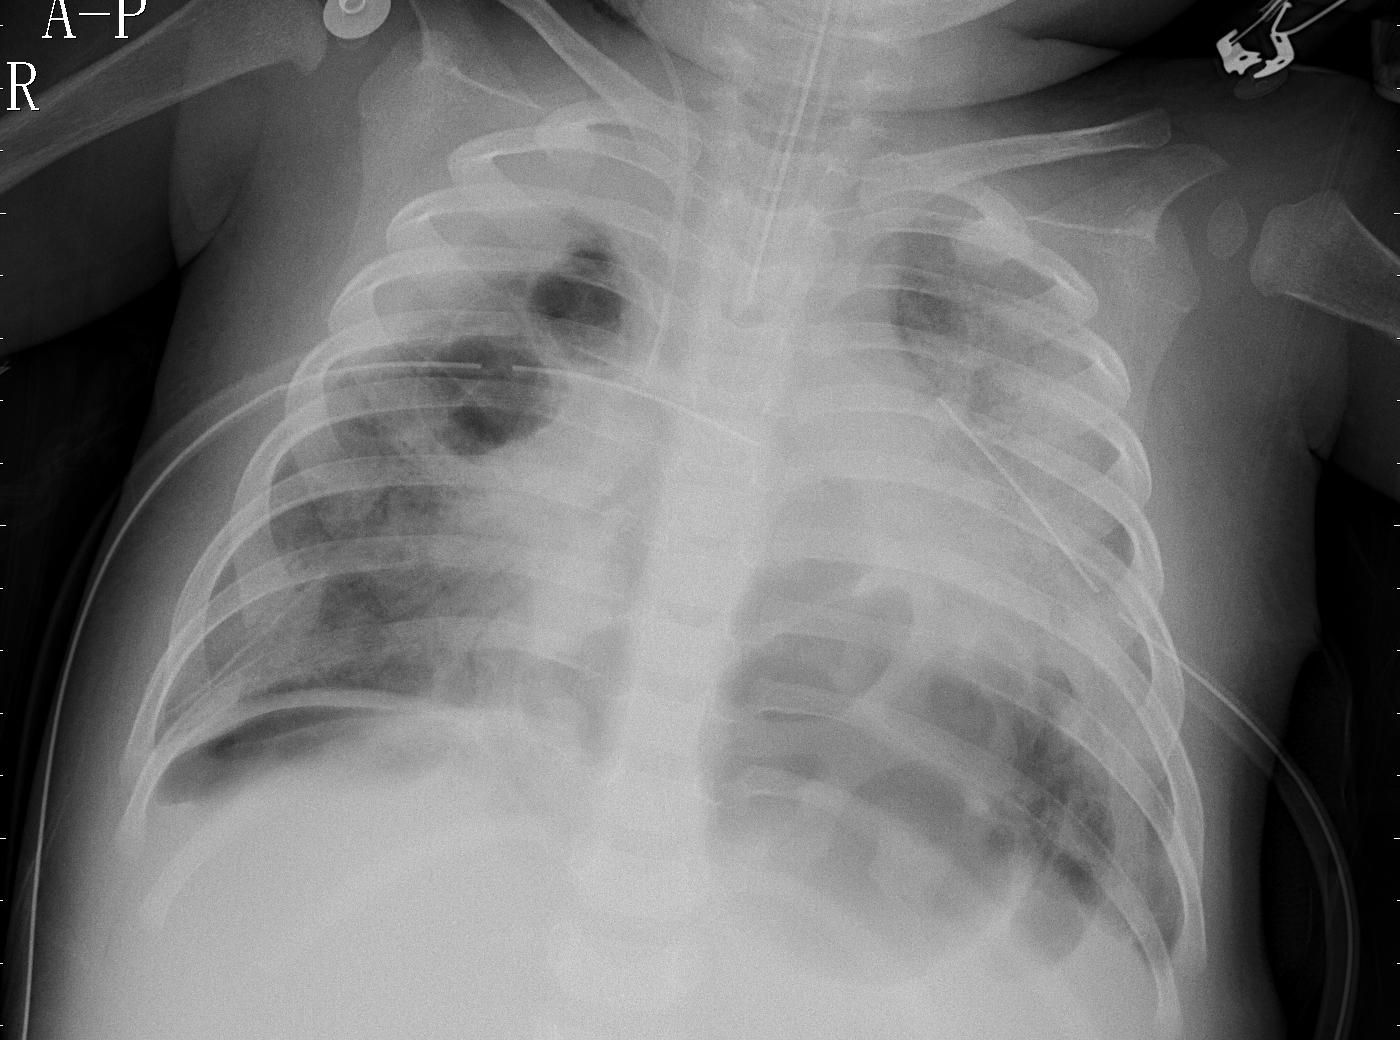
Diagnosis: PNEUMONIA